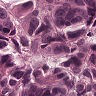
Metastatic tissue present: yes